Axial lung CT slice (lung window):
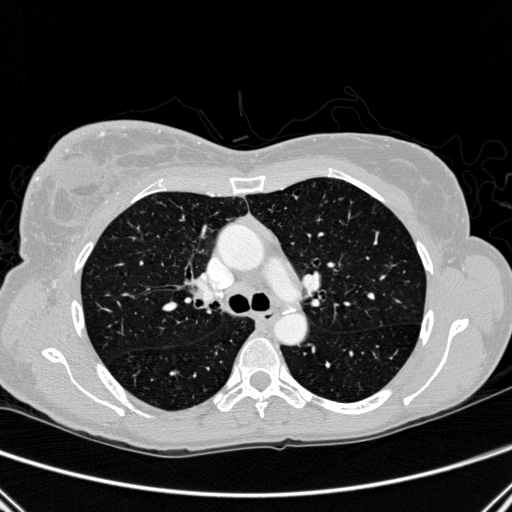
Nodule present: no